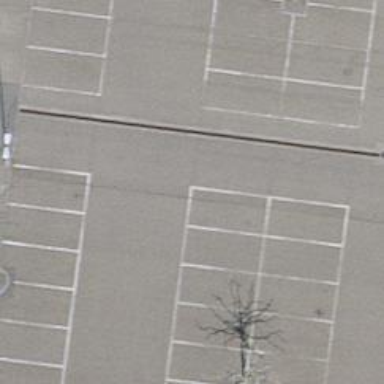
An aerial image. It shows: Road serving as parking aisle.